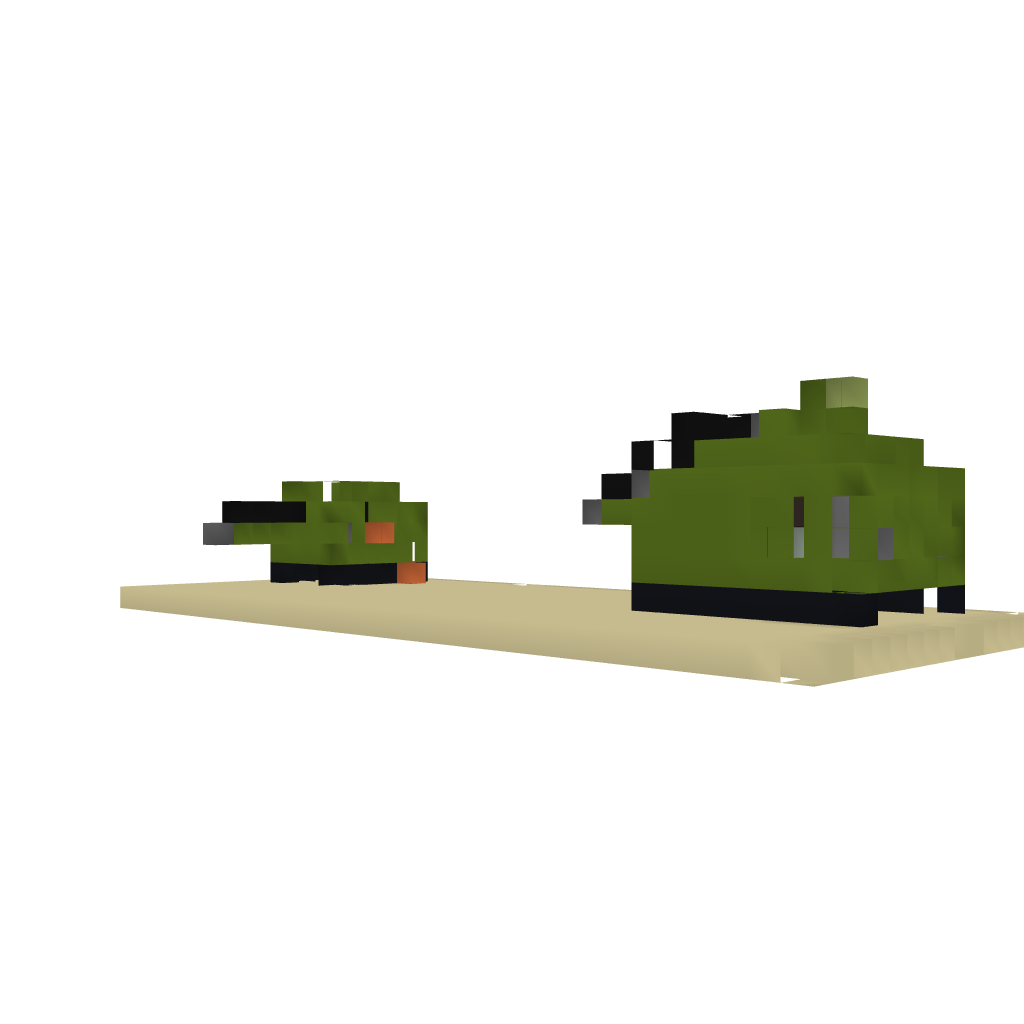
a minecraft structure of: Tank+Cible